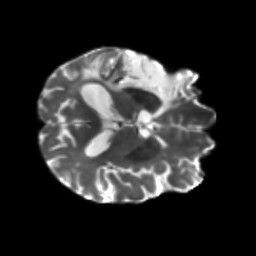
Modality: T2w
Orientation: axial
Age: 71
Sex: male
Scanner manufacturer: siemens
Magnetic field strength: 3 T
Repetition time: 5.25 s
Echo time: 0.08 s